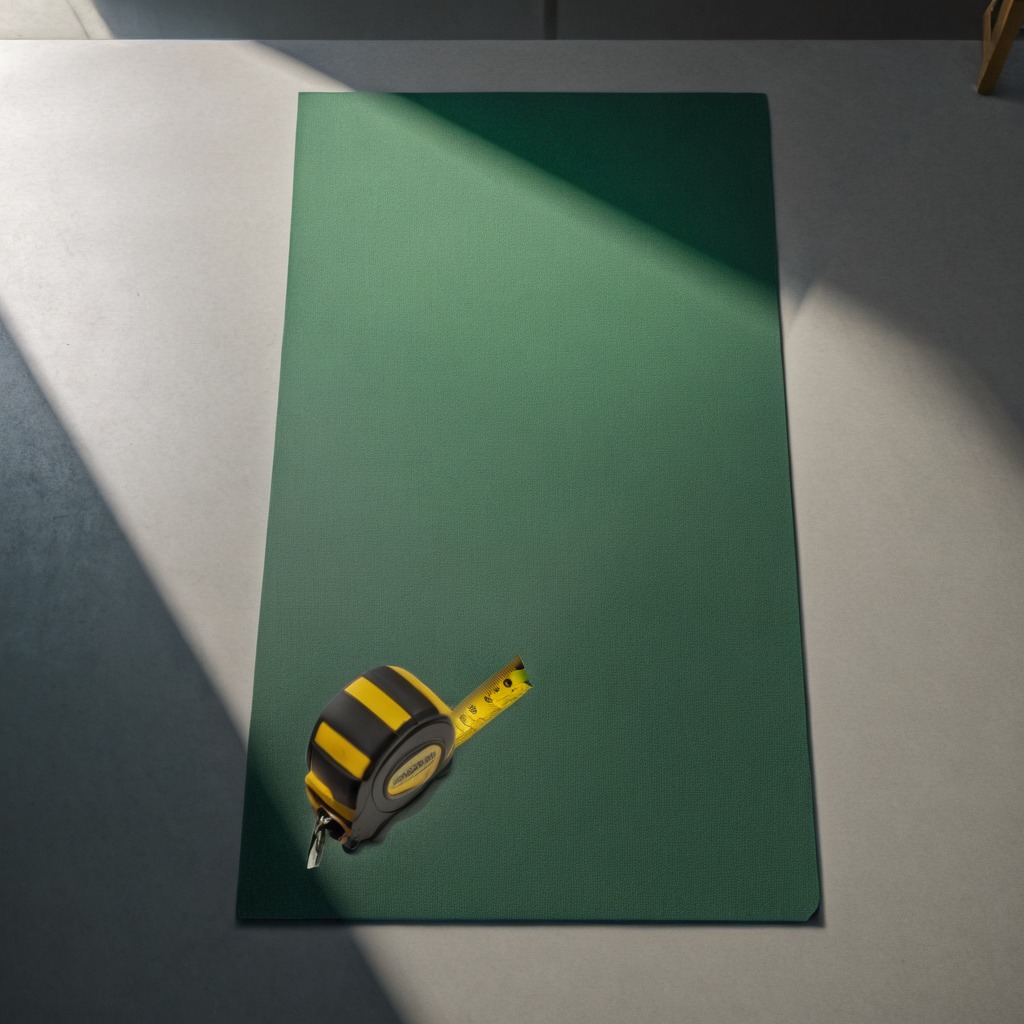
A measuring tape is lying on the tabletop.